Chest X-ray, AP view. Patient: 58 years old, sex M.
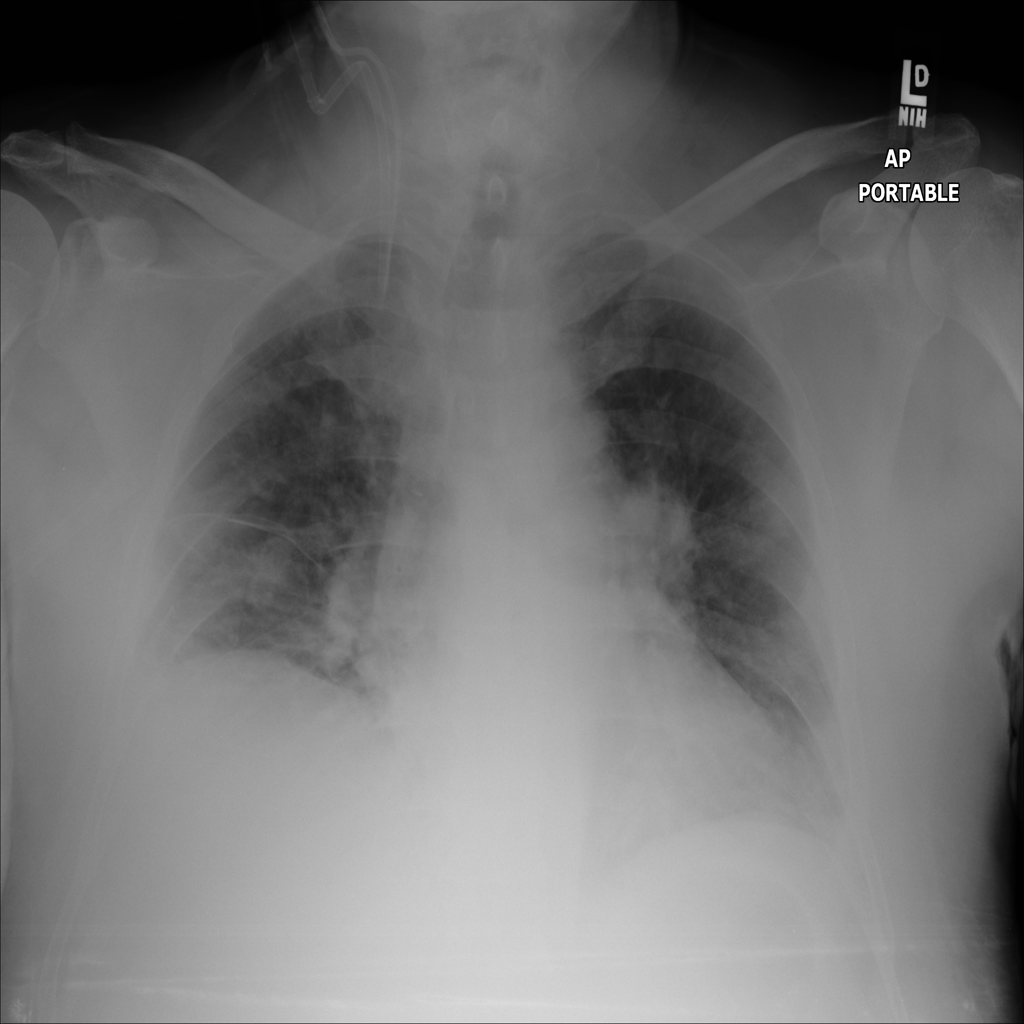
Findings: Atelectasis, Pleural_Thickening